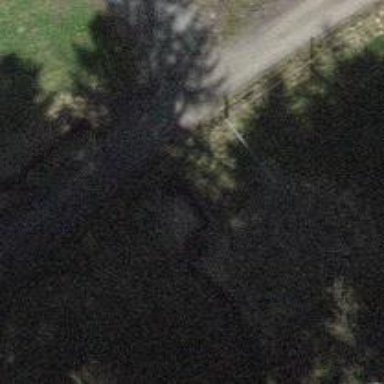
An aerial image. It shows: Culvert tunnel.